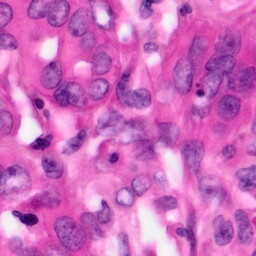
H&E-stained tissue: Pancreatic